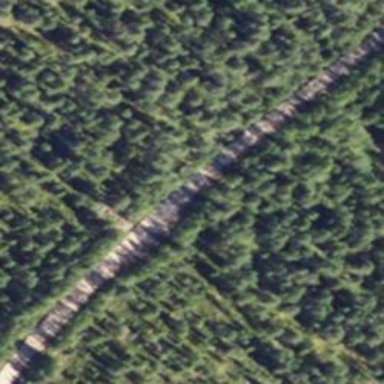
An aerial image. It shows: Well-maintained track road with grade 1 tracktype.